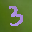
Label: 3